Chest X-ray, PA view. Patient: 66 years old, sex M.
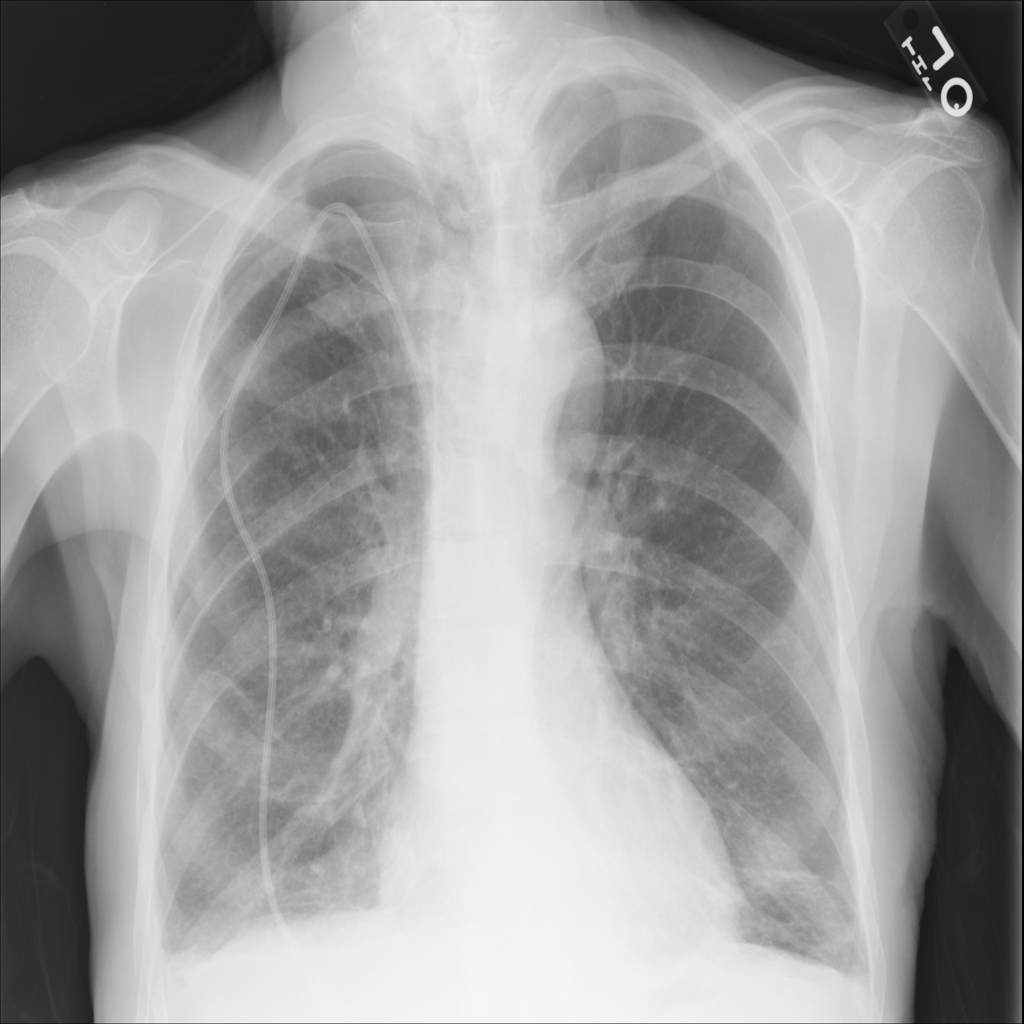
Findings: Atelectasis